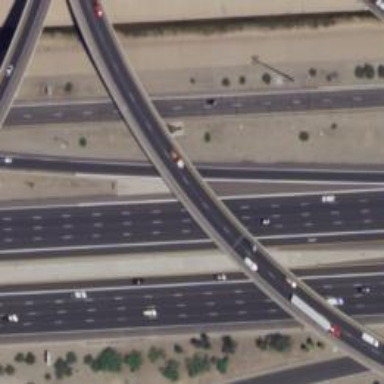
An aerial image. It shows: Bridge with asphalt surface on motorway link.